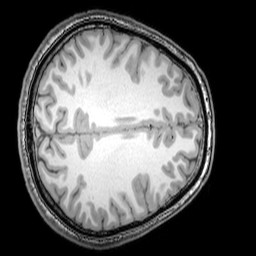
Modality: T1w
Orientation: axial
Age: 25
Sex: male
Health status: healthy
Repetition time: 0.081 s
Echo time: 0.037 s